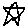
Label: star